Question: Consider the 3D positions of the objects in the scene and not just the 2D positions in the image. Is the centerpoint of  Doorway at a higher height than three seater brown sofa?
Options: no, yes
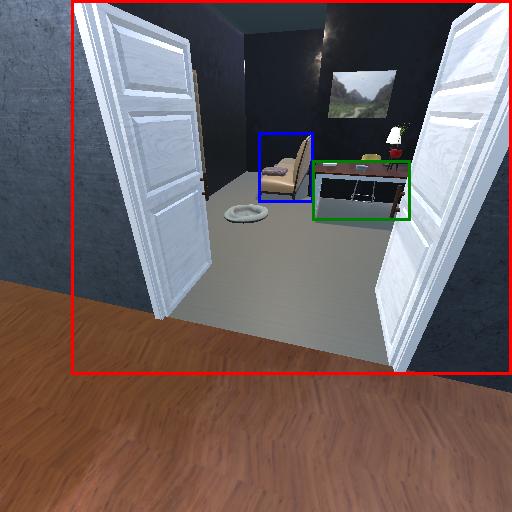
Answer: no